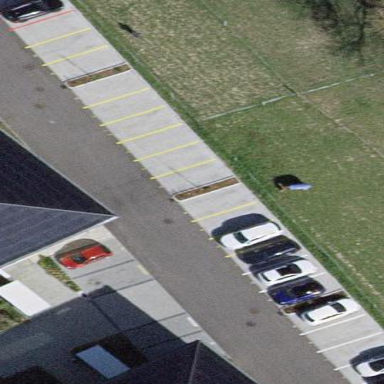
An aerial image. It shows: Parking lane.